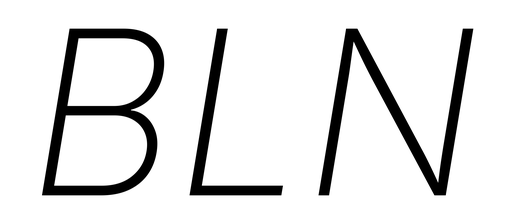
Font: Inter-Italic_ExtraLight_Italic